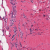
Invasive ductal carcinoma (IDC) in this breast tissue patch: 0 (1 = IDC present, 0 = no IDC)